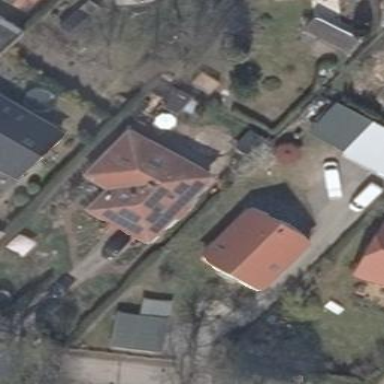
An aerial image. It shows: Hipped roof on residential building.